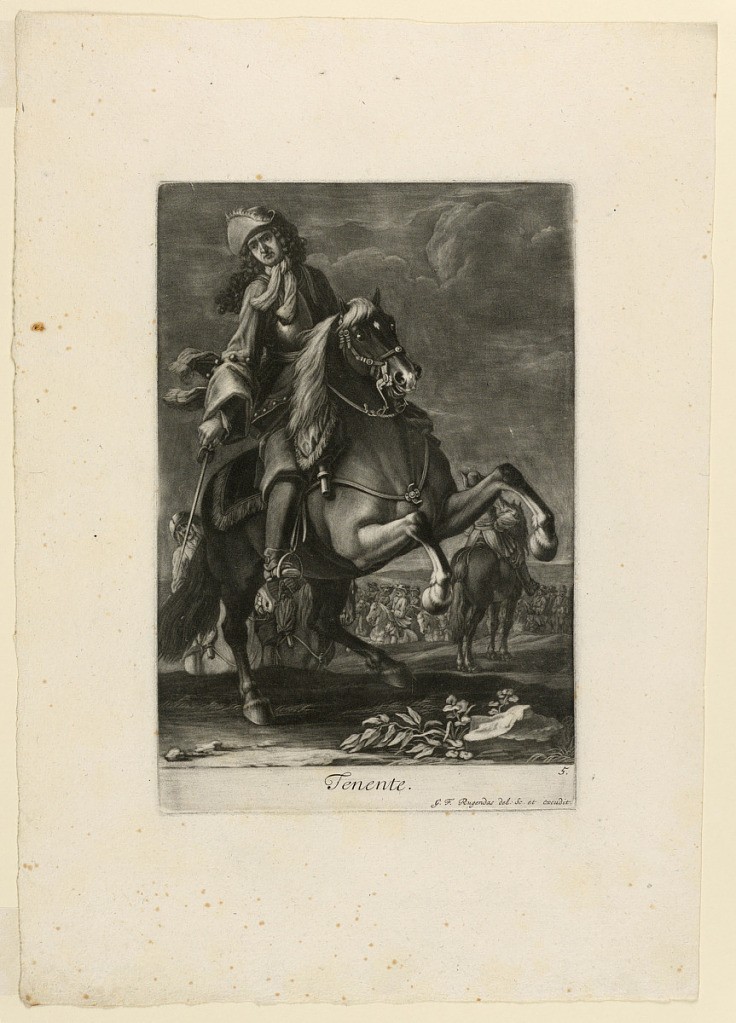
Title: Suite of Cavalry Officers: Lieutenant
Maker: Georg Philip Rugendas, German, 1666–1742
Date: ca. 1730
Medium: Mezzotint engraving in dark brown ink on paper
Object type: Print
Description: A mounted lieutenant is seen facing three-quarters frontally; his horse rears toward the right. In the background, mounted troops.